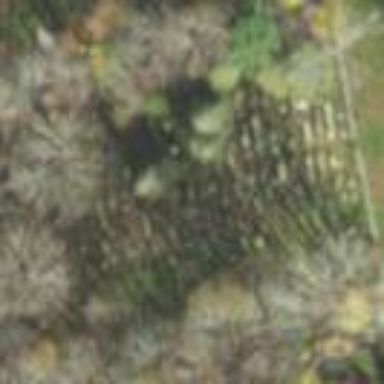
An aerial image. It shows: Municipal cemetery used for burial.